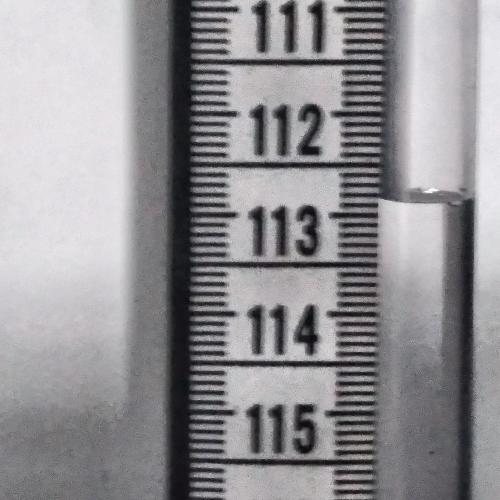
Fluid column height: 112.8 cm